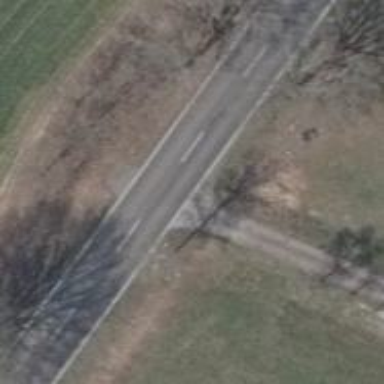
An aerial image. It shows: Secondary road with asphalt surface.